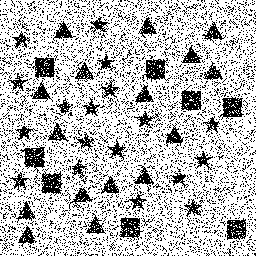
Squares: 8
Triangles: 16
Stars: 18
Total shapes: 42